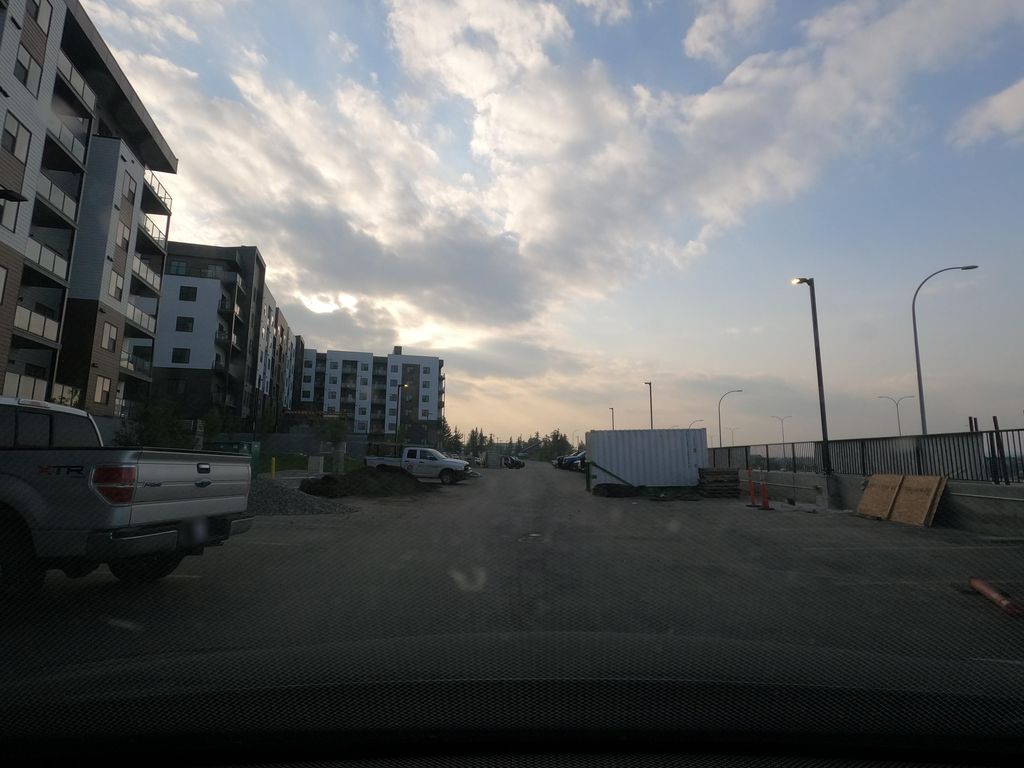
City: calgary